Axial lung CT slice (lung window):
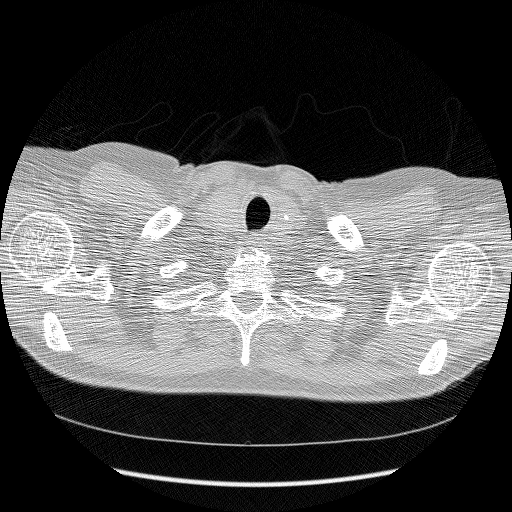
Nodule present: no